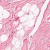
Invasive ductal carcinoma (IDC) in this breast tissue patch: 0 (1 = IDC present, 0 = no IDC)